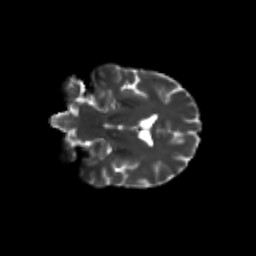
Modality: T2w
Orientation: coronal
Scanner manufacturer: siemens
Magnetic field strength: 3 T
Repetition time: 9.2 s
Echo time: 0.084 s